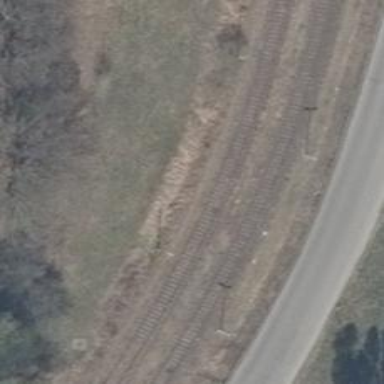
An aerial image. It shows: Abandoned railway.